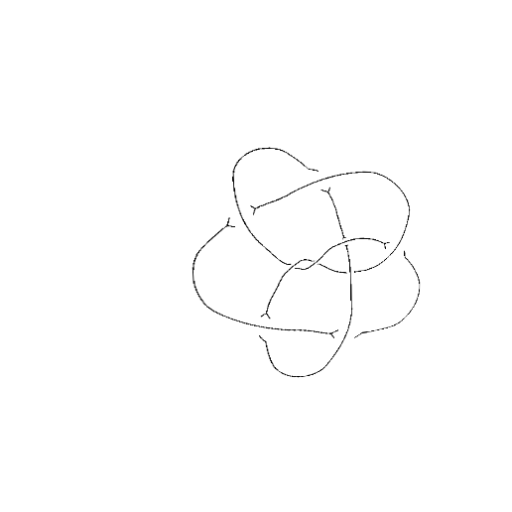
Crossing number: 9